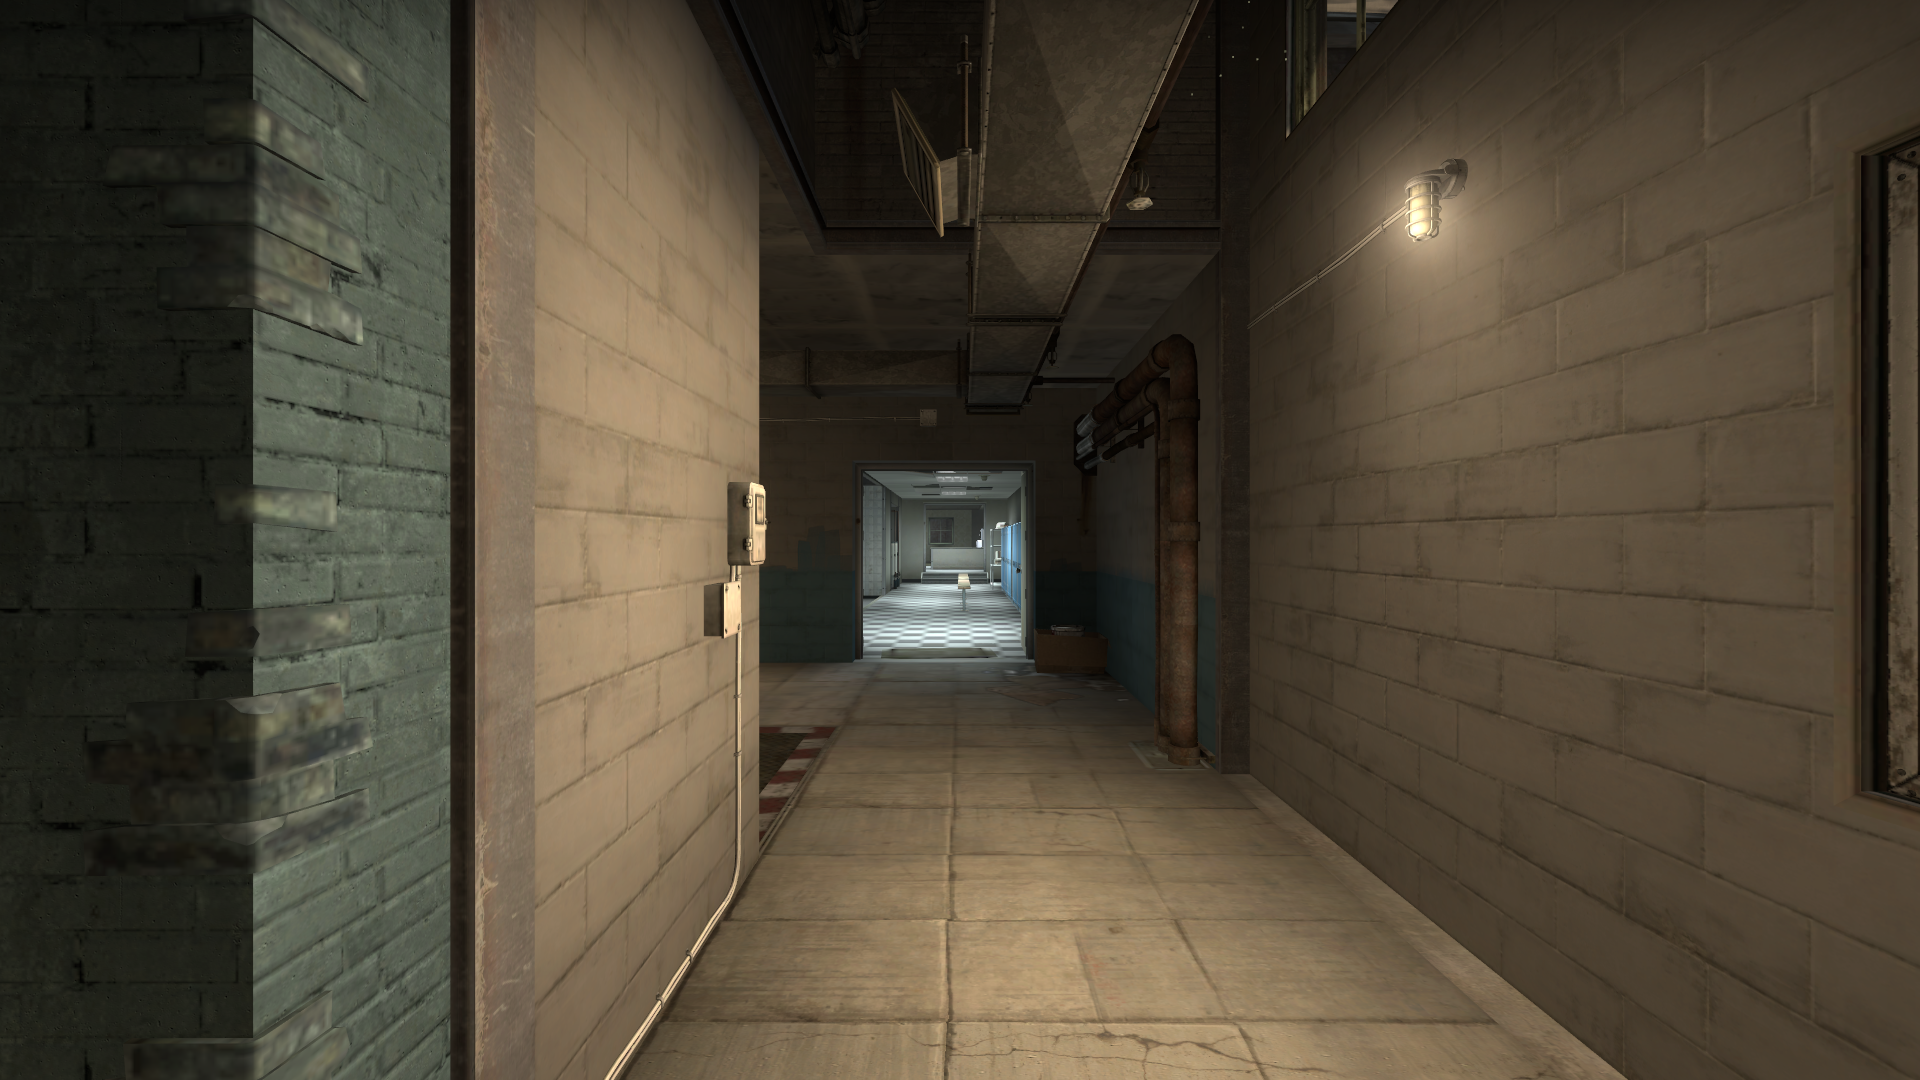
Map: de_train